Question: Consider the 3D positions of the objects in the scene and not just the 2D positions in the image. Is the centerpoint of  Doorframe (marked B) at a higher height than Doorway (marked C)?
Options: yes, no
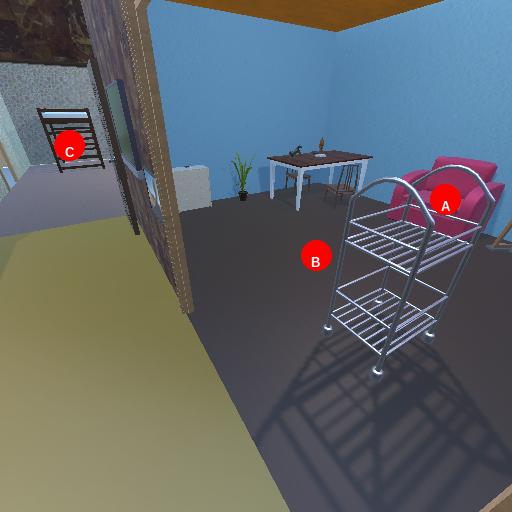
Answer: yes